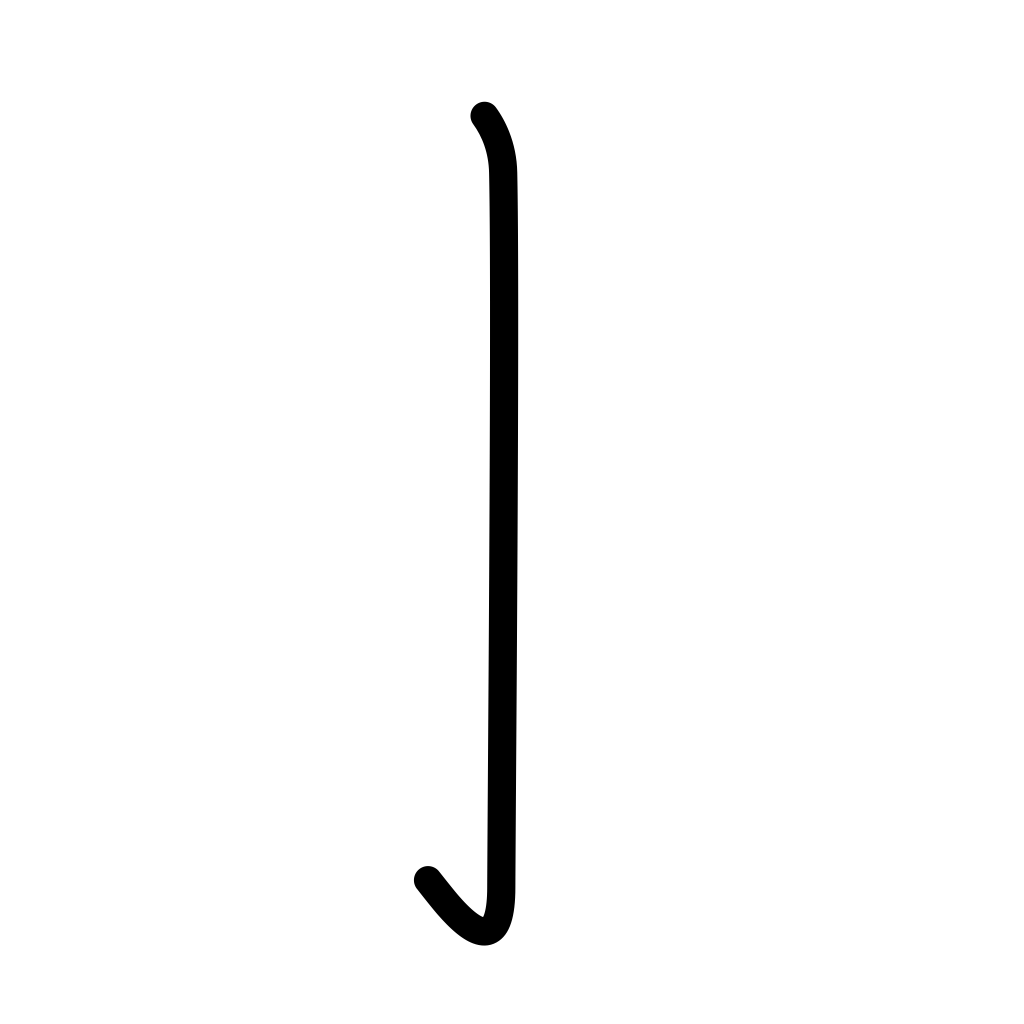
Meaning: feathered stick